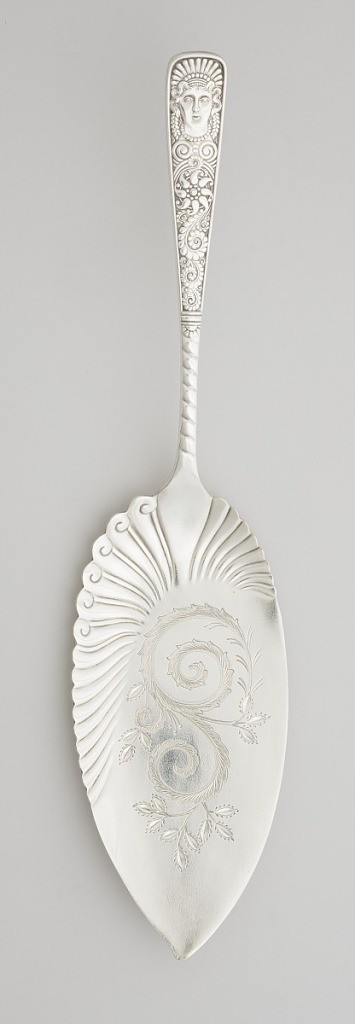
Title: Assyrian Head Pattern Fish Server
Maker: Meriden Brittania Company, Meriden, Connecticut, USA, 1808 - 1898
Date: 1885–86
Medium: silver plated, metal
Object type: server
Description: Spade-shaped blade, decorated with radiating scrolls along edge of bottom half of right side, forming reeded surface on obverse and fluted service on reverse side, and scalloped edge on both. Tip of blade comes to curved point. Center of blade decorated with engraved scrolling foliate motif. Narrow neck and stem, decorated with diagonal reeding halfway down handle, meeting setting sun motif above banded section. Stem continues, flaring towards terminal, decorated with scrolling foliate pattern, including sun with scrolling rays. Terminating in crowned antique style "Assyrian" head with laurel surrounding neck. Terminal of slightly rounded rectagular shape, with subtle upturn. Reverse side of handle devoid of ornamentation, with plain polished surface.